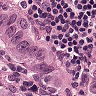
Metastatic tissue present: yes